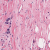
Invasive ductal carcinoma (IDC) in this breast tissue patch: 1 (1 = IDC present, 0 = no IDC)